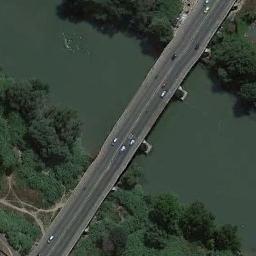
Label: bridge